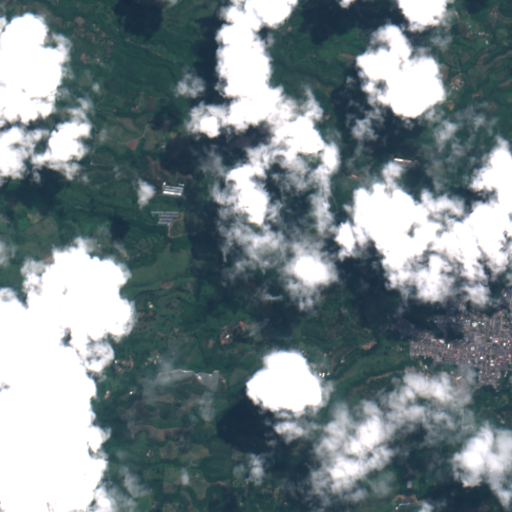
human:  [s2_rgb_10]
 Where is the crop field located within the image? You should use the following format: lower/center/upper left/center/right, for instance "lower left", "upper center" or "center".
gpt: The crop field is located in the lower left of the image.
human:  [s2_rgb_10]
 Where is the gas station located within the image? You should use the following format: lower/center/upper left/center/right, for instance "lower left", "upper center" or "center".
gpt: The gas station is located in the lower right of the image.
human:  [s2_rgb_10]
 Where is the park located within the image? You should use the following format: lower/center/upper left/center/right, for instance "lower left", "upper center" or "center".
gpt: The park is located in the lower right of the image.
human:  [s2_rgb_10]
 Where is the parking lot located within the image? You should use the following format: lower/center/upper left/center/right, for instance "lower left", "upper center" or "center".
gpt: The parking lot is located in the lower right of the image.
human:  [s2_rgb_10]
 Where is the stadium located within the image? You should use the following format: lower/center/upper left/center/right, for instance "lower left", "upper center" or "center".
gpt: The stadium is located in the center right of the image.
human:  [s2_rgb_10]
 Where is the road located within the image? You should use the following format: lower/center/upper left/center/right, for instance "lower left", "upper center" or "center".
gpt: There is no road in the image.